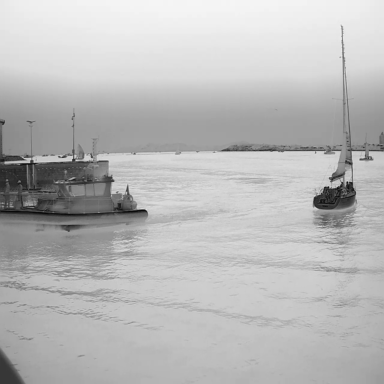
There are five canoes in the infrared image.